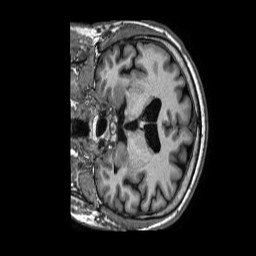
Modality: T1w
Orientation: coronal
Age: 62
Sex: male
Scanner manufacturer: philips
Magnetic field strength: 1.5 T
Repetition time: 0.007212 s
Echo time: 0.003262 s